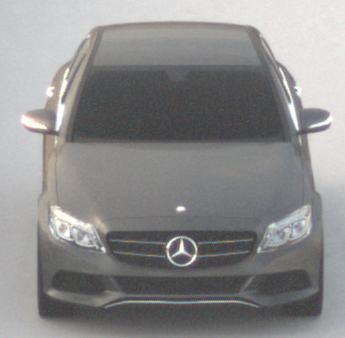
Make: Mercedes-Benz
Model: C 160
Detailed model: C-Class (205) Limousine
Model produced from: 2015/04
Model produced until: 2018/04
Doors: 4
Color: gray
Road condition: dry road
Daytime: sunrise or sunset
Contrast: low contrast